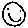
Label: smiley face